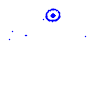
Particle: electron